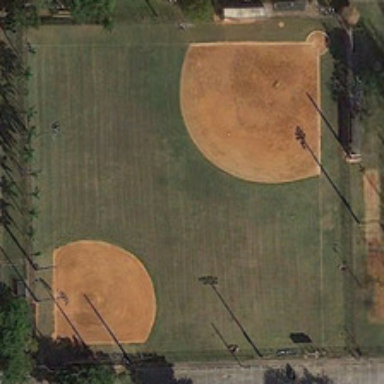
The square area is a baseball field .